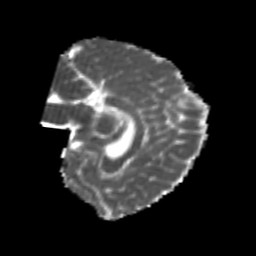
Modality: MD
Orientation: sagittal
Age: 23
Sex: female
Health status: healthy
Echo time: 0.074 s